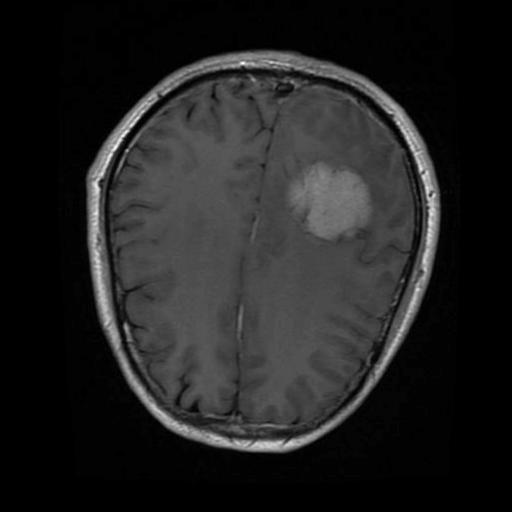
Label: meningioma